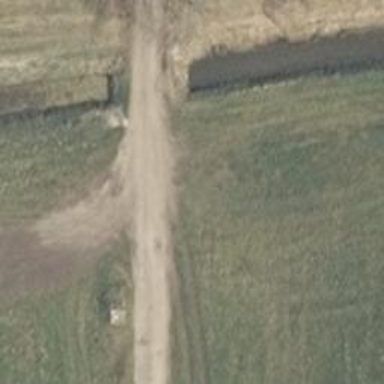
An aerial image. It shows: Paved track running over bridge with grade1 tracktype.